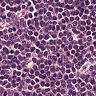
Metastatic tissue present: no